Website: crate-barrel
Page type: account-selection
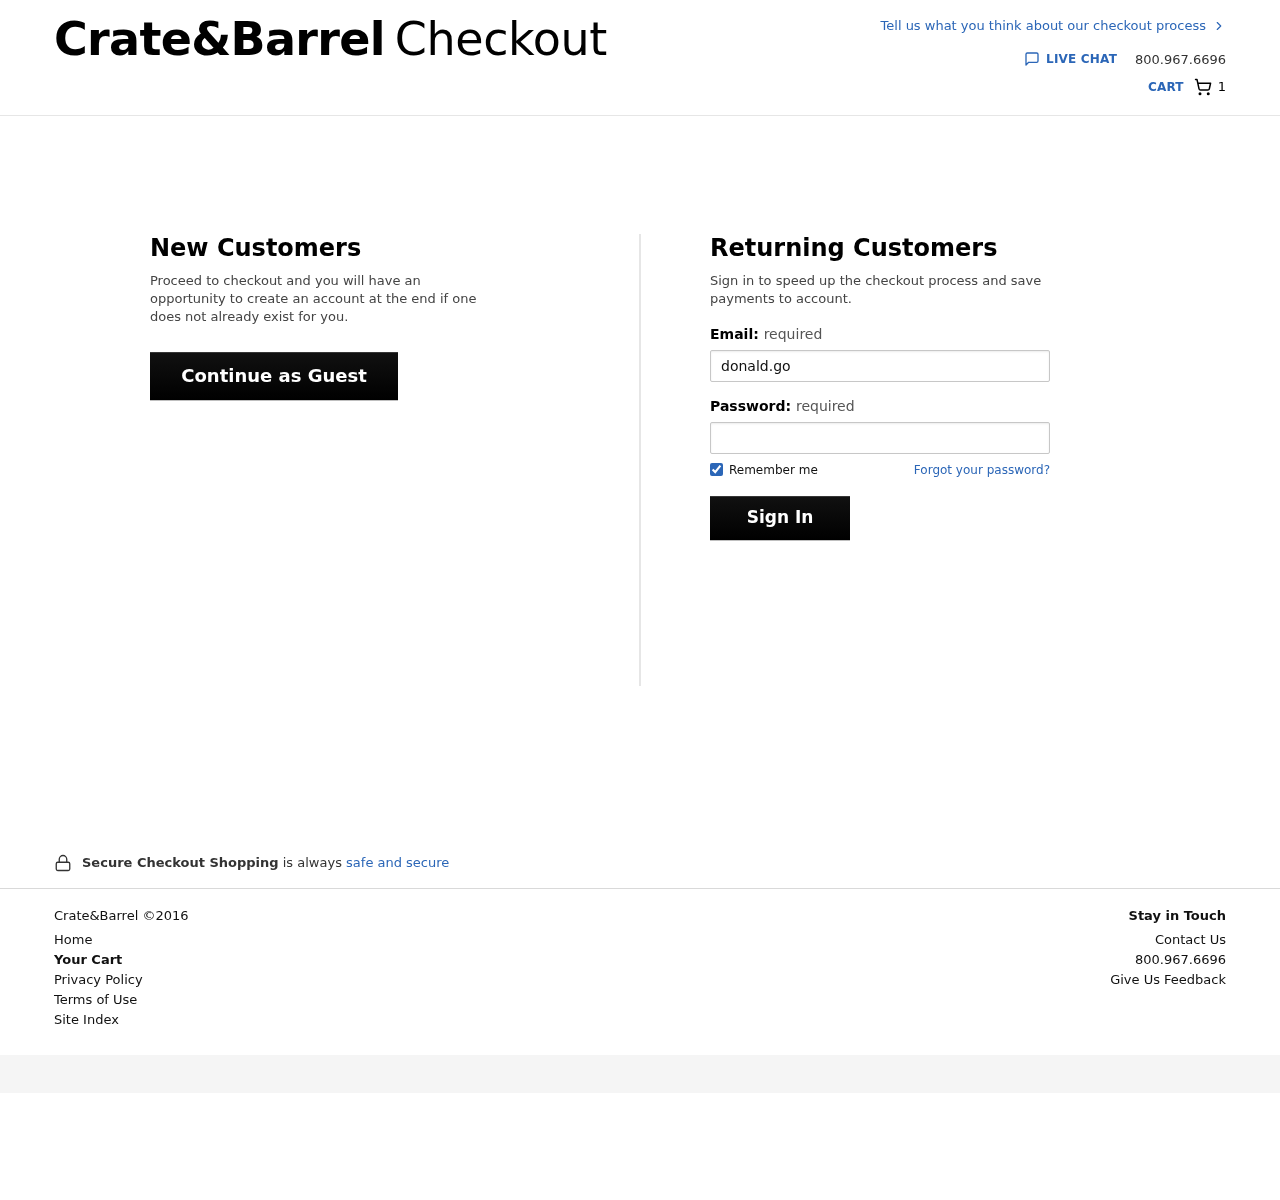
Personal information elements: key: PII_EMAIL
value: donald.goodwin@gmail.com
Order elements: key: ORDER_NUM_ITEMS
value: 1